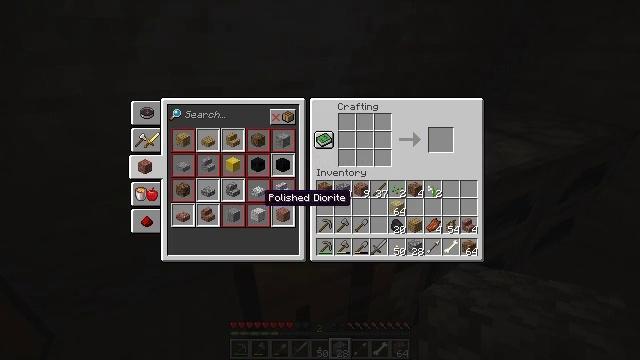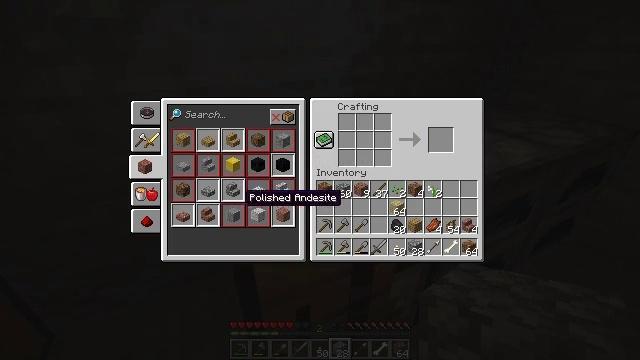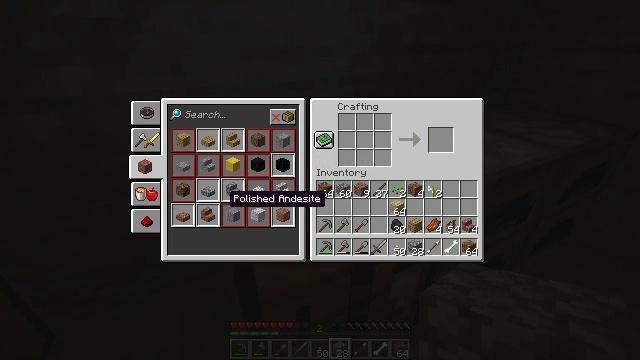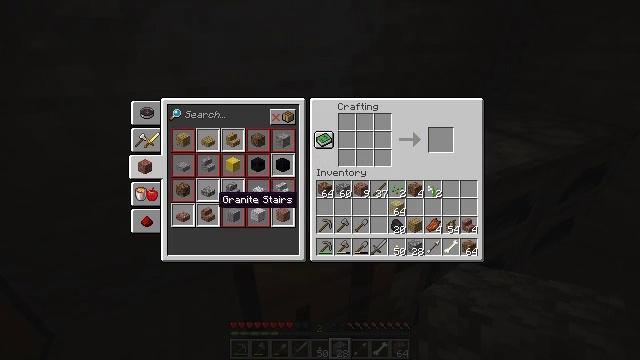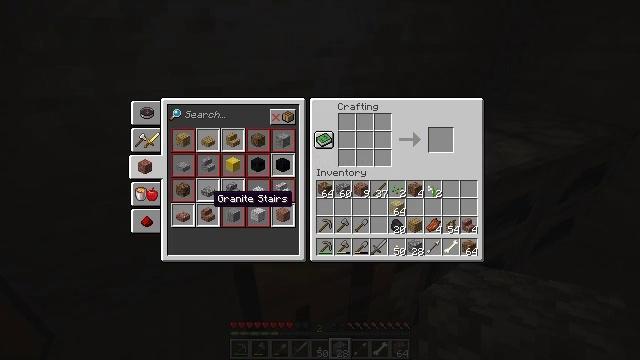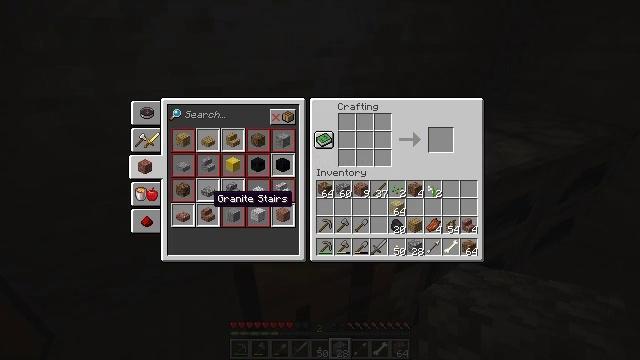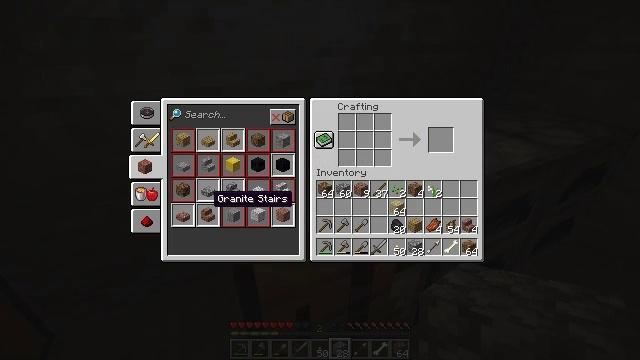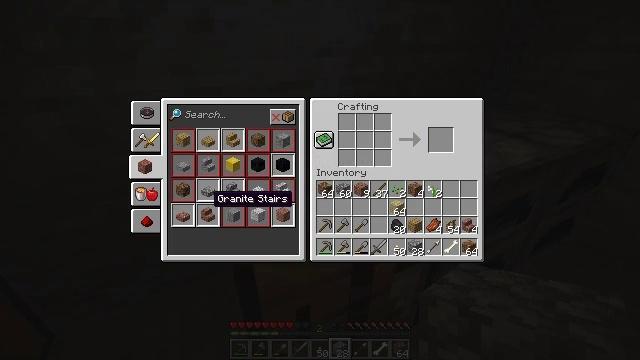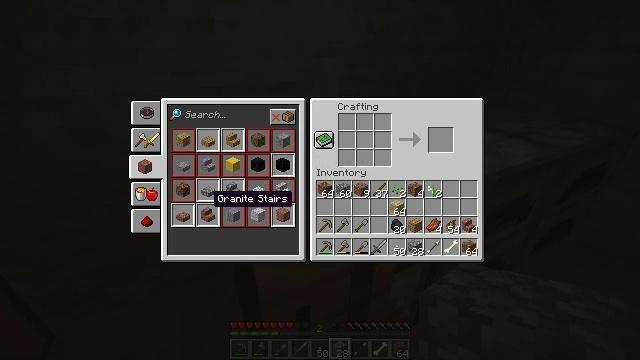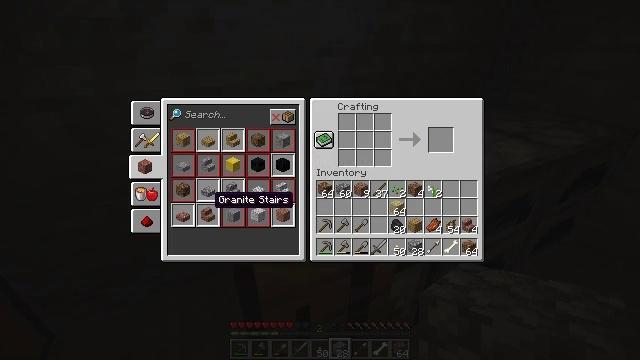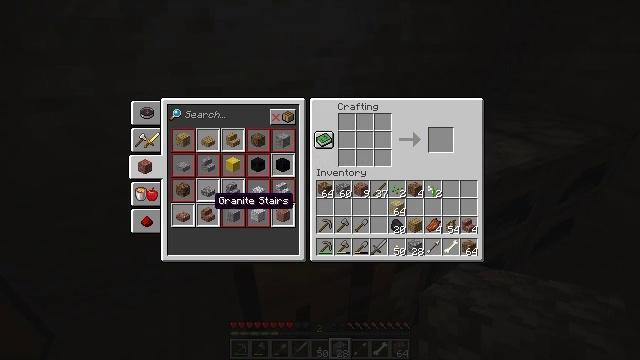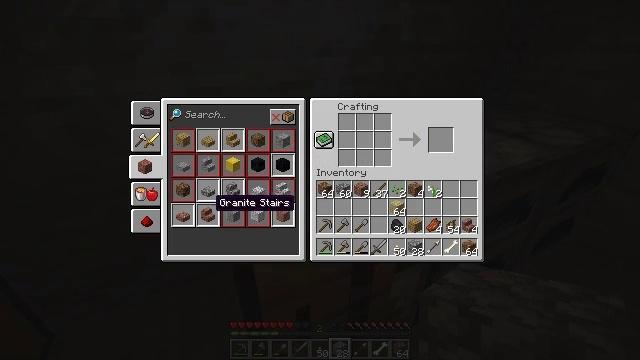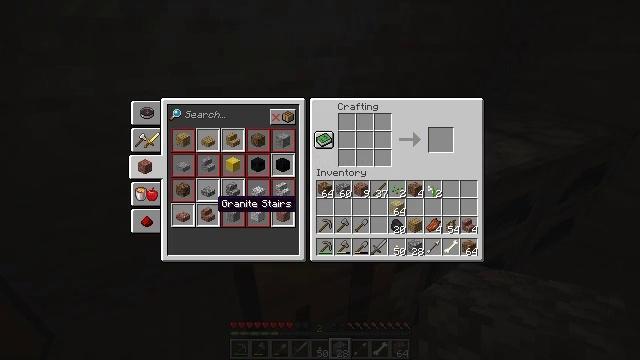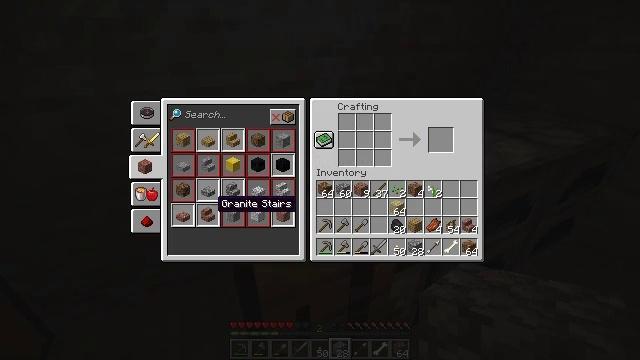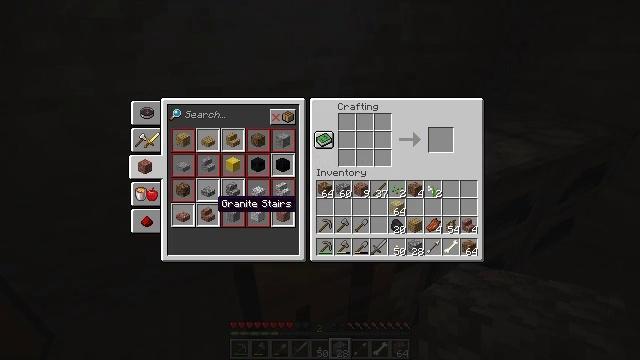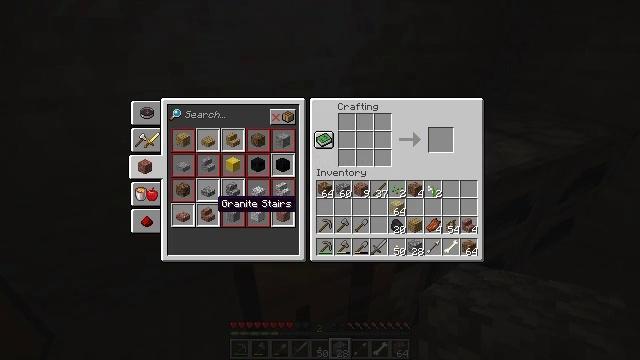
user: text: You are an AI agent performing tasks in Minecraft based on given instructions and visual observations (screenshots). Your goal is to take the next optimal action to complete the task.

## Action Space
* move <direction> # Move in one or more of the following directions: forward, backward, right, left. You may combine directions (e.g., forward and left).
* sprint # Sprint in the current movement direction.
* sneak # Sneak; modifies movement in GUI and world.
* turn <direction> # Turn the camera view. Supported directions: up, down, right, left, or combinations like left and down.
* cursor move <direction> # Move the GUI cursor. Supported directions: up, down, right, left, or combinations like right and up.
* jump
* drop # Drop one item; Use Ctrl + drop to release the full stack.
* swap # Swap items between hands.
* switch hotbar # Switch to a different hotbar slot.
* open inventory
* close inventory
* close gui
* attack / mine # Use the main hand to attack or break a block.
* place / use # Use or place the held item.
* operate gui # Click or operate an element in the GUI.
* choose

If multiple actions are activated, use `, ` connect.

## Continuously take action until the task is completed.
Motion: motion action
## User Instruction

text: Form granite stairs by using the crafting table.
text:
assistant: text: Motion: cursor move left
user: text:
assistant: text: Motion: cursor move left
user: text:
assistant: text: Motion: cursor move left
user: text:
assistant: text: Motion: no_op
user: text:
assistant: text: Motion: no_op
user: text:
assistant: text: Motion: no_op
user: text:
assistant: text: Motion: no_op
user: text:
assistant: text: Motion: no_op
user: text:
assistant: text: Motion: no_op
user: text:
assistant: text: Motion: no_op
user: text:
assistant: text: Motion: no_op
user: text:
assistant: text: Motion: no_op
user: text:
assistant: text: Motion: no_op
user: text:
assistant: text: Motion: operate gui
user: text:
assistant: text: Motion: operate gui
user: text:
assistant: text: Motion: no_op
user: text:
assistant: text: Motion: no_op
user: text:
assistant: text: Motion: no_op
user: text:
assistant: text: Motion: no_op
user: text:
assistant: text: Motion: no_op
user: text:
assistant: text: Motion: no_op
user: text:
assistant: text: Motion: no_op
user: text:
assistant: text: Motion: no_op
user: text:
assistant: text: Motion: no_op
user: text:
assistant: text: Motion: no_op
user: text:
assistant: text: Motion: operate gui
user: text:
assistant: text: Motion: operate gui
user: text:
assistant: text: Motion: operate gui
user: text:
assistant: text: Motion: no_op
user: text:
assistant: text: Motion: operate gui